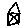
Label: house